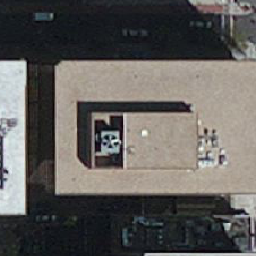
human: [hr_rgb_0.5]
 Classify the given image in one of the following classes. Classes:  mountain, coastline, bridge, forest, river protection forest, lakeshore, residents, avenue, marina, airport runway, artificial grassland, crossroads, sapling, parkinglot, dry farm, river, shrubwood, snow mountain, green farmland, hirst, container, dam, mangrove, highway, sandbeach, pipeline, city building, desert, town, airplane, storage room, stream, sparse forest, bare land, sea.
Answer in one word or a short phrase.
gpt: city building